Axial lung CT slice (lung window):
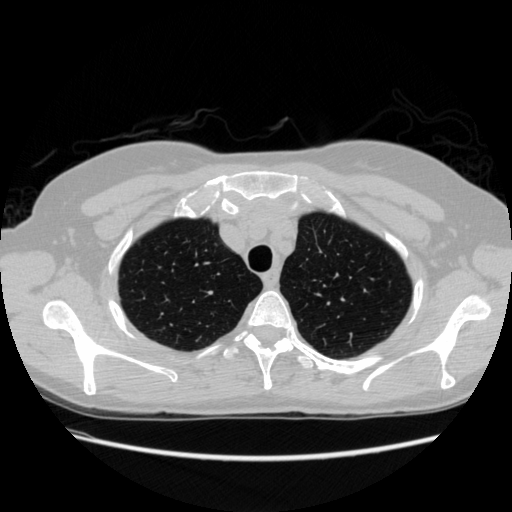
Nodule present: no